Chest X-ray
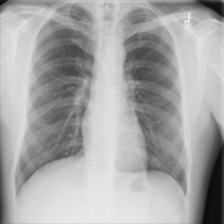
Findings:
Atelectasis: negative
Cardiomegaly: negative
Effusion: negative
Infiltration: negative
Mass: negative
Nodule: positive
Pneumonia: negative
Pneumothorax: negative
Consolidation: negative
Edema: negative
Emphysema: negative
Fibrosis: negative
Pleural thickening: negative
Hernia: negative